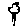
Label: tree